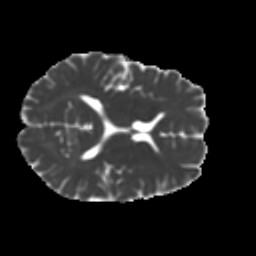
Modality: MD
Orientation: axial
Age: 33
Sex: male
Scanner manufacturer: ge
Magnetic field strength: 3 T
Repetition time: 7.8 s
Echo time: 0.0606 s